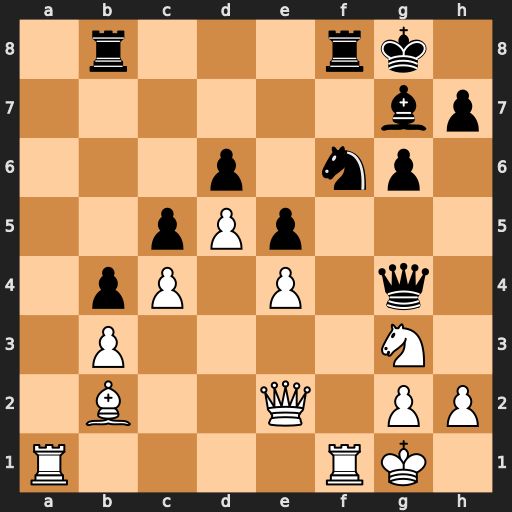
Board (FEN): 1r3rk1/6bp/3p1np1/2pPp3/1pP1P1q1/1P4N1/1B2Q1PP/R4RK1
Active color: w
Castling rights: -
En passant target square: -
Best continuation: Rxf6 Qxe2 Rxf8+ Bxf8 Nxe2